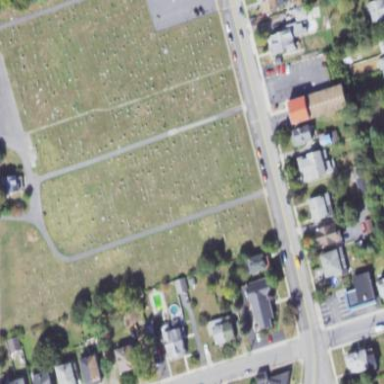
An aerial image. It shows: Cemetery.